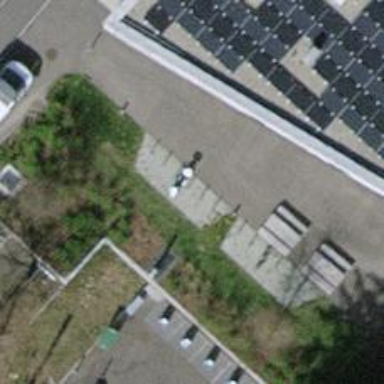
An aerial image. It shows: Bicycle parking area with stands.